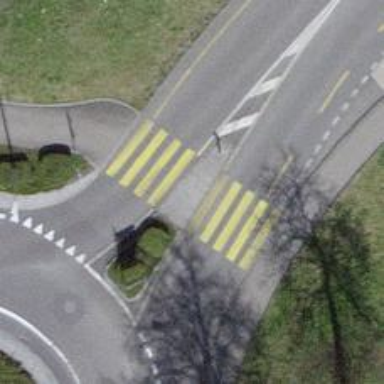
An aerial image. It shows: Traffic island located on footway.